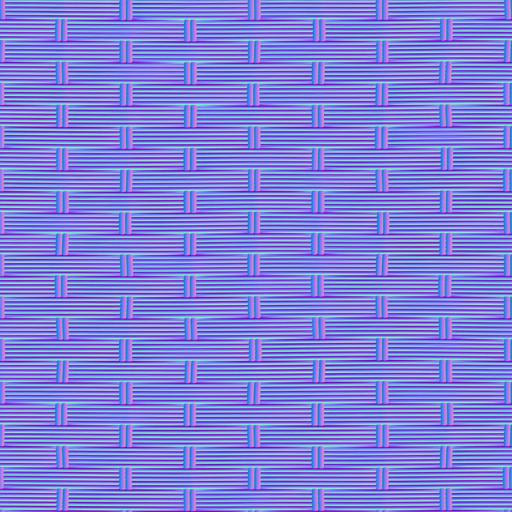
brown wicker